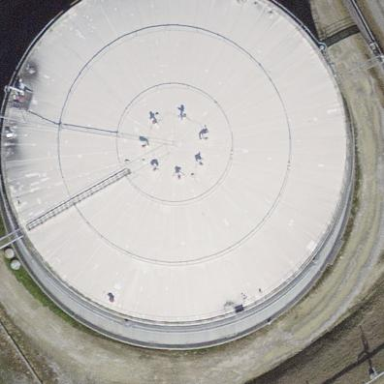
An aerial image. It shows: Building with storage tank.